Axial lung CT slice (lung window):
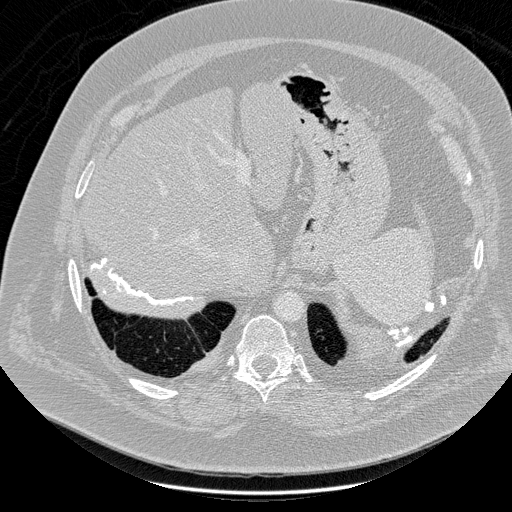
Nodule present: no